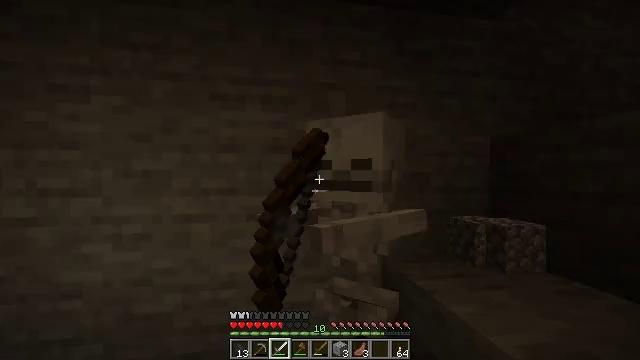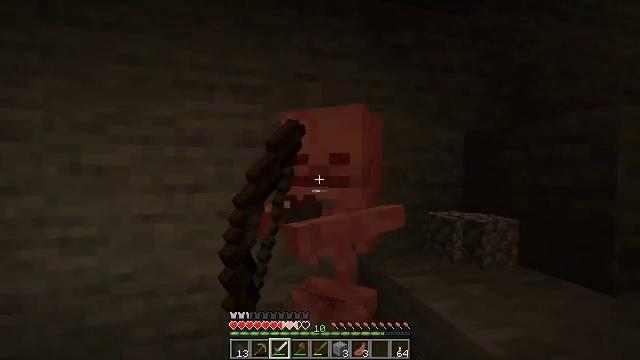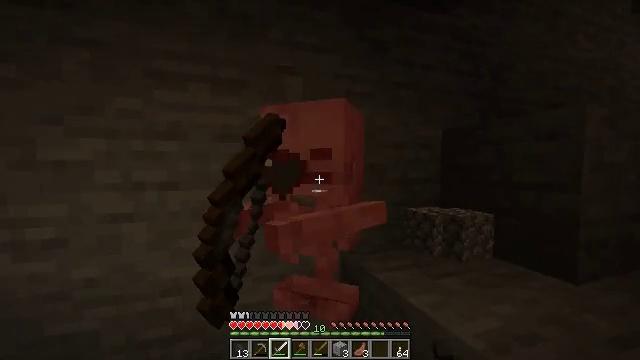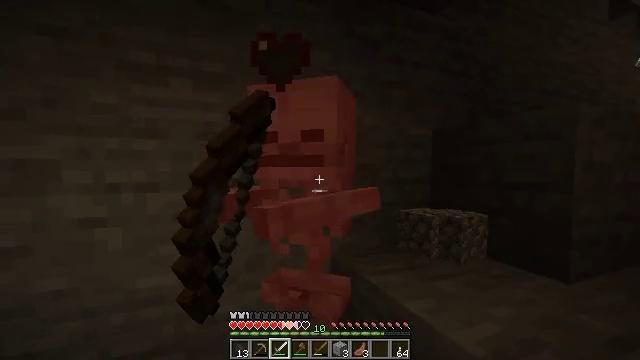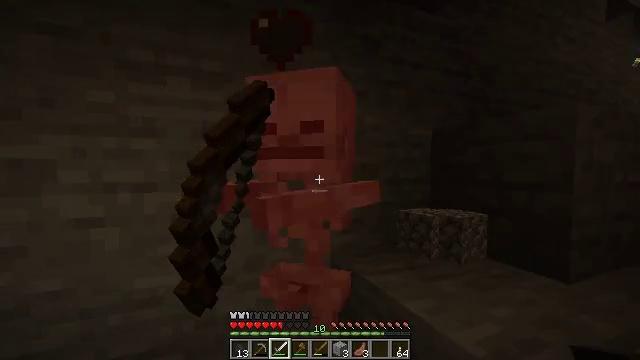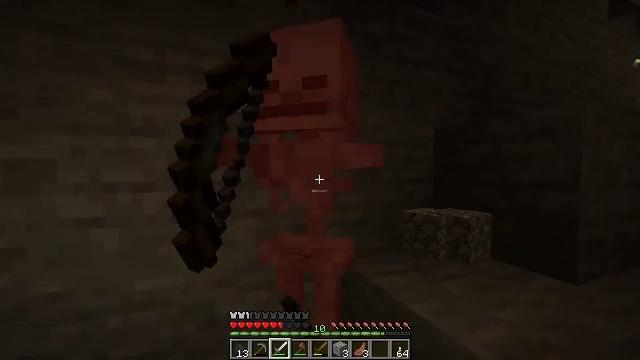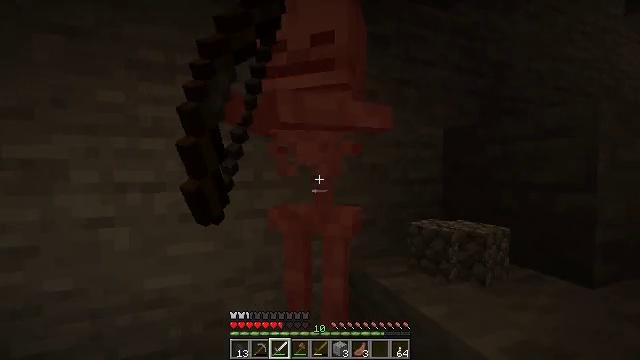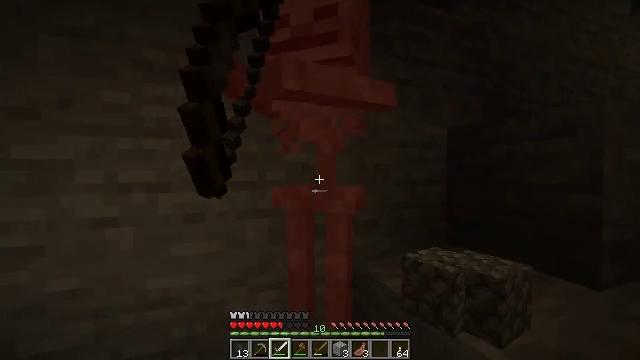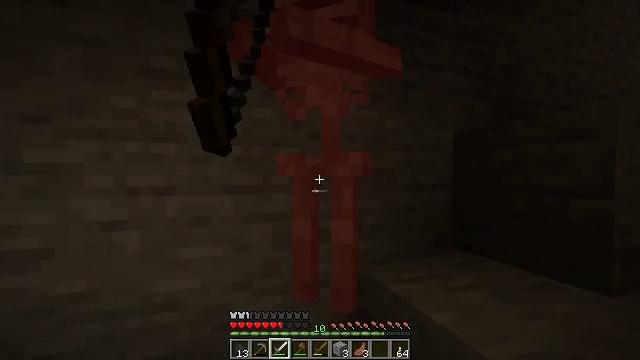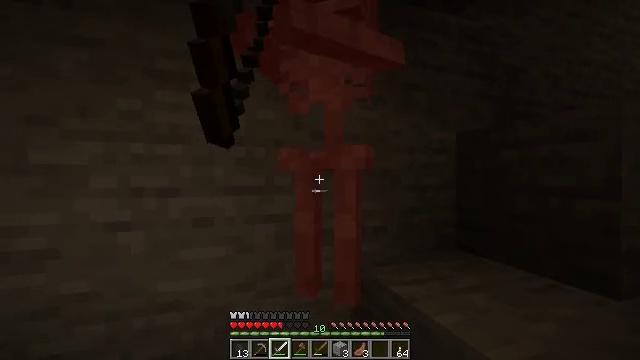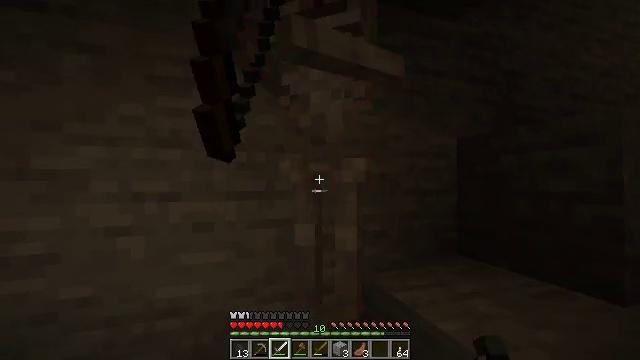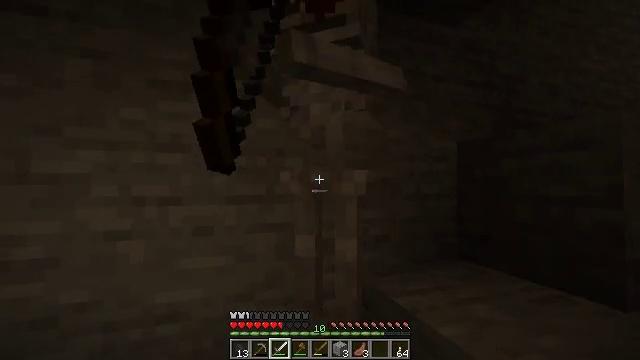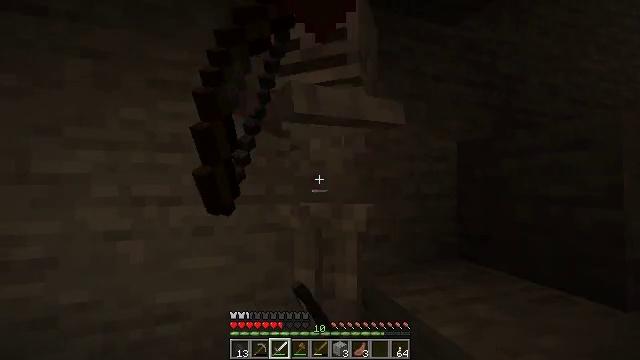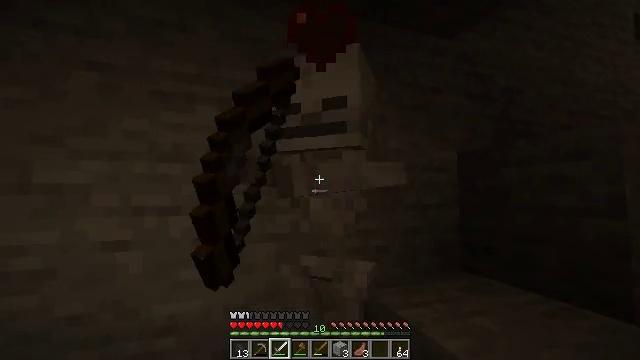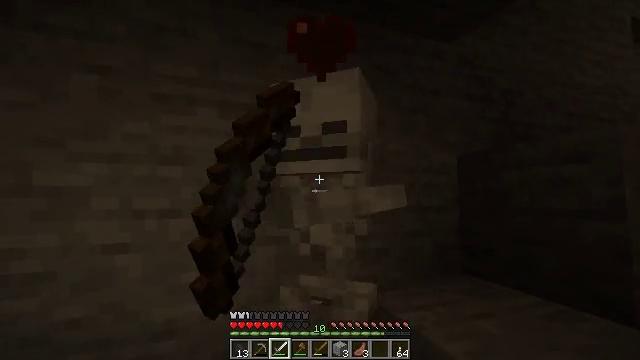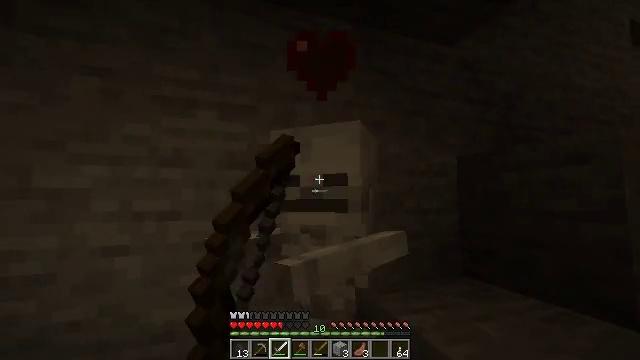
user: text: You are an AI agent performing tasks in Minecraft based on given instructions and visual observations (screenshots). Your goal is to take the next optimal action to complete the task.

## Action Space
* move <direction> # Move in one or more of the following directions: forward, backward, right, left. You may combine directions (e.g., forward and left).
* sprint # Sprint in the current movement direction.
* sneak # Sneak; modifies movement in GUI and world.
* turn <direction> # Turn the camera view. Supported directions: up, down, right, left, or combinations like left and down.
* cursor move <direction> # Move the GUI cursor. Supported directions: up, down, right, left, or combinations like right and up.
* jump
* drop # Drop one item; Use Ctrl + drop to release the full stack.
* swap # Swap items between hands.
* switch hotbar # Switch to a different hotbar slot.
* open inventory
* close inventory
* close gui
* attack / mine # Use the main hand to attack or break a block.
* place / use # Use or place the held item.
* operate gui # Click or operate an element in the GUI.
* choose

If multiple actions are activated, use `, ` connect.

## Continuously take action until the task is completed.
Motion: motion action
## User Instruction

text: Hunt the skeleton.
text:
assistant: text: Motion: turn right
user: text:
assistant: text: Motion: turn right
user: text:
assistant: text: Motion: turn right
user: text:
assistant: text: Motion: attack / mine
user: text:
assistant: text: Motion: attack / mine
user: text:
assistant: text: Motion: turn left, attack / mine
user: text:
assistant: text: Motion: attack / mine
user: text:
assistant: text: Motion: turn left, attack / mine
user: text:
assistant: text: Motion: attack / mine
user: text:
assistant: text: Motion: turn up
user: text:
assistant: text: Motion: attack / mine
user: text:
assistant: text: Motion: attack / mine
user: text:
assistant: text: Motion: turn up, attack / mine
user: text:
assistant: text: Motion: attack / mine
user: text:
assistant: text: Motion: attack / mine
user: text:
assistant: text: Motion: attack / mine